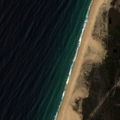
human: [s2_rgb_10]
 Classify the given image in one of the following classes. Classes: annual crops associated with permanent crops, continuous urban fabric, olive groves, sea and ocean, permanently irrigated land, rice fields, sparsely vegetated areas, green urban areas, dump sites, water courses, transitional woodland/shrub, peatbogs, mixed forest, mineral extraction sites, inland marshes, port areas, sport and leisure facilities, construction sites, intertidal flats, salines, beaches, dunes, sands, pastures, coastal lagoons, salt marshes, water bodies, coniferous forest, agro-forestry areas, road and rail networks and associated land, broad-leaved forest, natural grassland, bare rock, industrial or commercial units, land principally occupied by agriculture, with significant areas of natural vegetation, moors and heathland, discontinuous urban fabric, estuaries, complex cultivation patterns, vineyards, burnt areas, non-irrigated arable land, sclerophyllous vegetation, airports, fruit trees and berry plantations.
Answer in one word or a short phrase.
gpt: continuous urban fabric